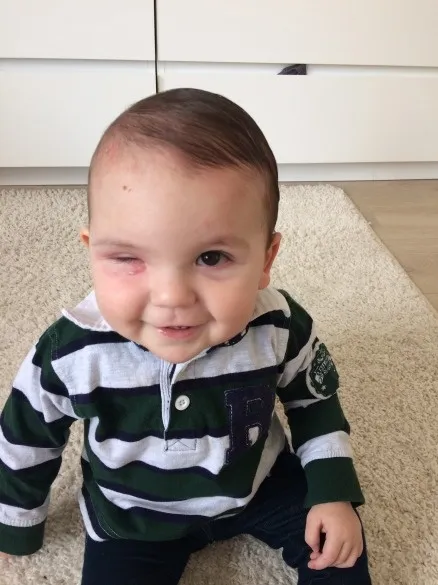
Persistent hardening of the eyelid after resolution of the edema with incomplete opening of the right eye after one month, obscuring the visual axis.
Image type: medical_photograph (skin_photograph)